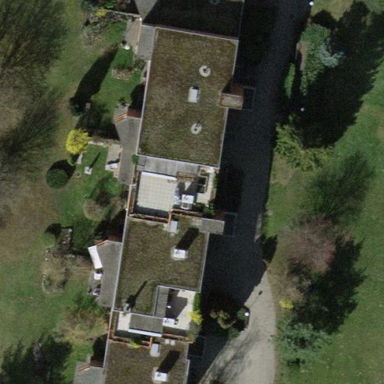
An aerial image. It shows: Flat-roofed apartment building.